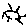
Label: sun